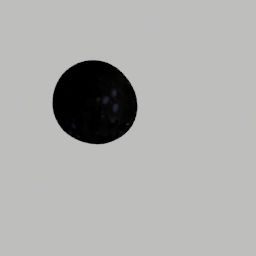
Label: nature